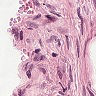
Metastatic tissue present: no